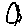
Label: sun